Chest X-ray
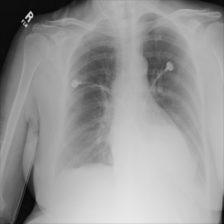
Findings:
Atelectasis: negative
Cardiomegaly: negative
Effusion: positive
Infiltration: negative
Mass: negative
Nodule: negative
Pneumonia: negative
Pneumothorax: negative
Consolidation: negative
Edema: negative
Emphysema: negative
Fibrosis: negative
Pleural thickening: negative
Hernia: negative